Interaction volume radius: 5 \u00c5
Interaction volume height: 20 \u00c5
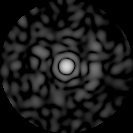
Disorder parameter: 0.8589